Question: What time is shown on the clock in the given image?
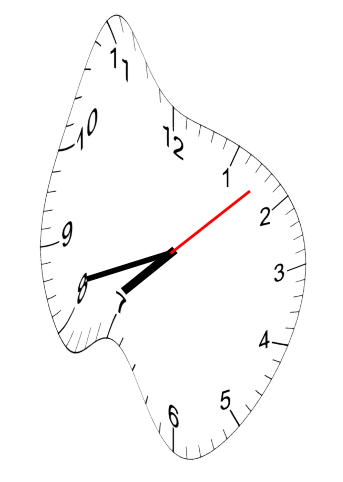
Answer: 07:42:08